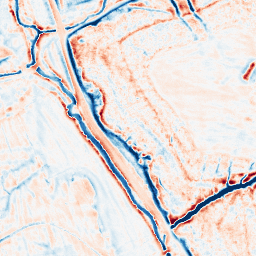
Category: edge_preserving
Decomposition family: bilateral
Decomposition parameters: d: 15
sigma_color: 100
sigma_space: 75
Upsampling method: edge_directed
Upsampling parameters: scale: 4
Upsampling scale: 4